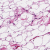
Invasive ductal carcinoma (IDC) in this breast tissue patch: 0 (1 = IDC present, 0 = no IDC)